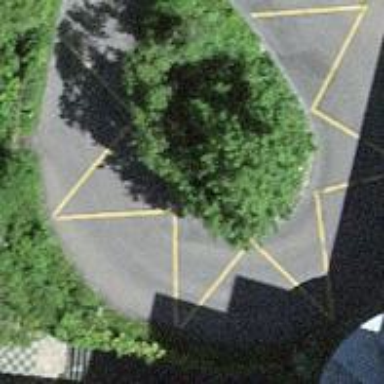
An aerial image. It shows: Deciduous broadleaved tree typically found along the street.